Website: macys
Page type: delivery-shipping
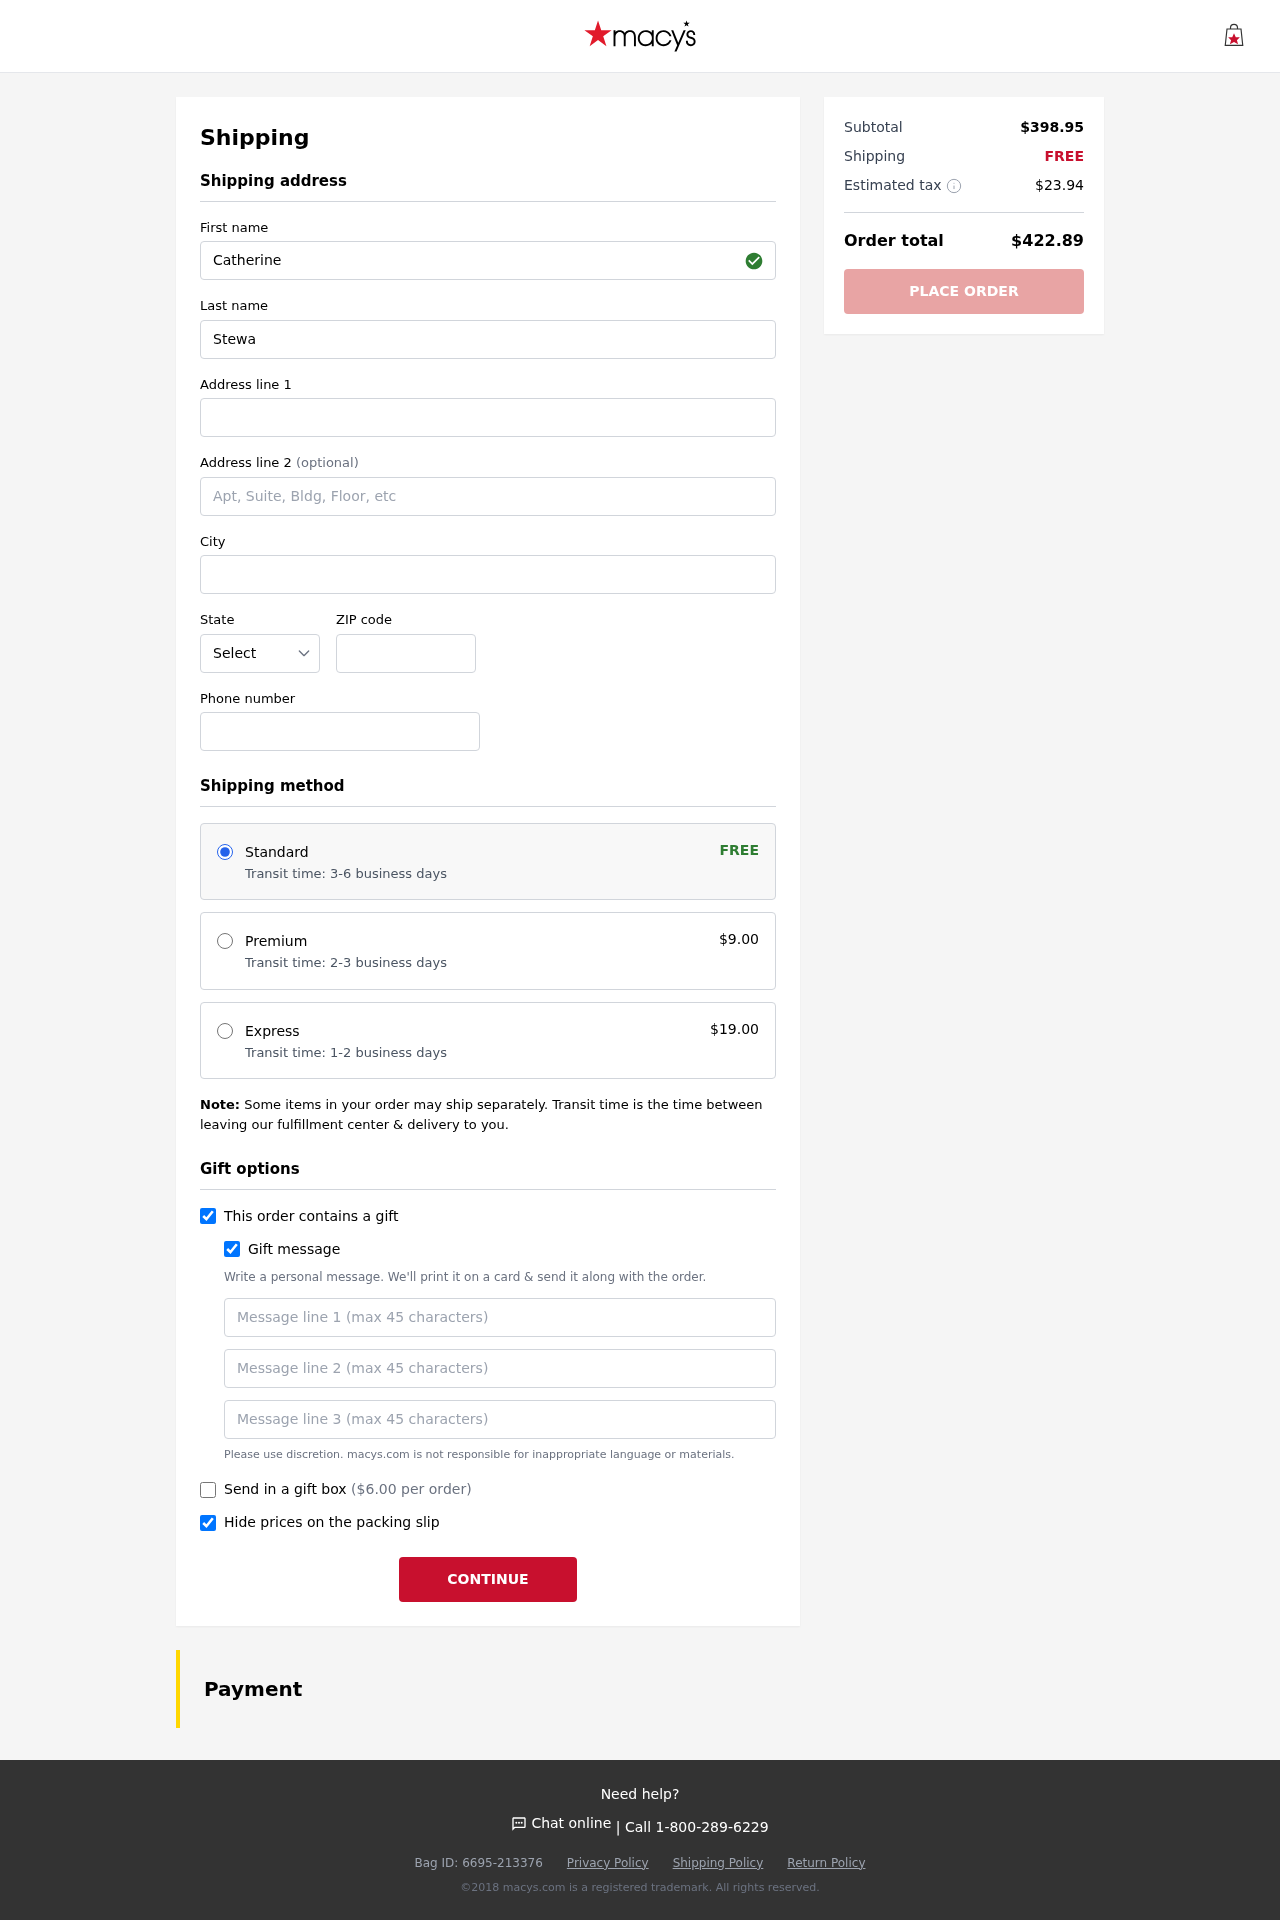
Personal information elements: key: PII_STATE_ABBR
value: NM
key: PII_FIRSTNAME
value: Catherine
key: PII_LASTNAME
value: Stewart
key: PII_STREET
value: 539 Quinn Cove
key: PII_STREET2
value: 698 Steven Row Apt. 439
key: PII_CITY
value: Port Stephanie
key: PII_POSTCODE
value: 62476
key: PII_PHONE
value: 8539921828
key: PII_GIFT_MESSAGE
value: Hey Jacob, I saw this cozy quilt set and thought it would bring some warmth and style to your space! I know how you love to make your home feel inviting. Enjoy snuggling up with it!  Catherine
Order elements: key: ORDER_SHIPPING_STANDARD
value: Transit time: 3-6 business days
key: ORDER_SHIPPING_COST
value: FREE
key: ORDER_SHIPPING_PREMIUM
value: Transit time: 2-3 business days
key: ORDER_SHIPPING_PREMIUM_PRICE
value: $9.00
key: ORDER_SHIPPING_EXPRESS
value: Transit time: 1-2 business days
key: ORDER_SHIPPING_EXPRESS_PRICE
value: $19.00
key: ORDER_GIFT_BOX_PRICE
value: ($6.00 per order)
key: ORDER_SUBTOTAL
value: $398.95
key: ORDER_SHIPPING_COST2
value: FREE
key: ORDER_TAX
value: $23.94
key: ORDER_TOTAL
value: $422.89